九年级 · 度量几何学
如图, 以点 $O$ 为圆心的两个同心圆把以 $O A$ 为半径的大圆 $O$ 的面积三等分, 这两个圆的半径分别为 $O B, O C$. 则 $O A: O B: O C$ 的值是 ( )

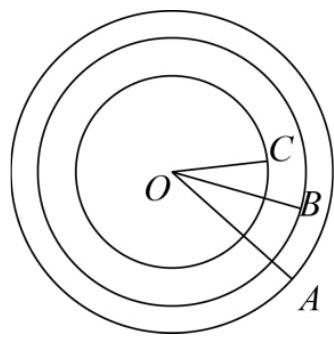
A. $3: 2: 1$
B. $9: 4: 1$
C. $\sqrt{3}: \sqrt{2}: 1$
D. $3: \sqrt{6}: \sqrt{2}$

答案: C
解析: 根据圆的面积公式得出方程, 根据算术平方根求出 $O A 、 O B 、 O C$ 的值, 再代入即可得出答案

【详解】解: 以 $O A$ 半径的圆的面积是 $\pi r^{2}$, 则以 $O B$ 半径的圆的面积是 $\frac{2}{3} \pi r^{2}$, 则以 $O C$ 半径
的圆的面积是 $\frac{1}{3} \pi r^{2}$

$\therefore \pi O B^{2}=\frac{2}{3} \pi r^{2}, \quad \pi O C^{2}=\frac{1}{3} \pi r^{2}$,

$\therefore O B=\frac{\sqrt{6}}{3} r, O C=\frac{\sqrt{3}}{3} r$.

$\therefore O A: O B: O C=r: \frac{\sqrt{6}}{3} r: \frac{\sqrt{3}}{3} r=\sqrt{3}: \sqrt{2}: 1$,

故选: C.

【点睛】本题考查了正多边形与圆, 算术平方根, 圆的面积的应用, 解此题的关键是能根据题意得出关于 $O A 、 O B 、 O C$ 的方程, 难度不是很大.